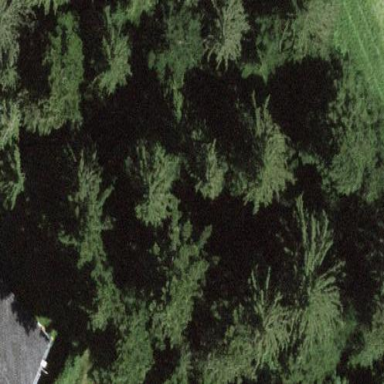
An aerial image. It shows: Forest area.